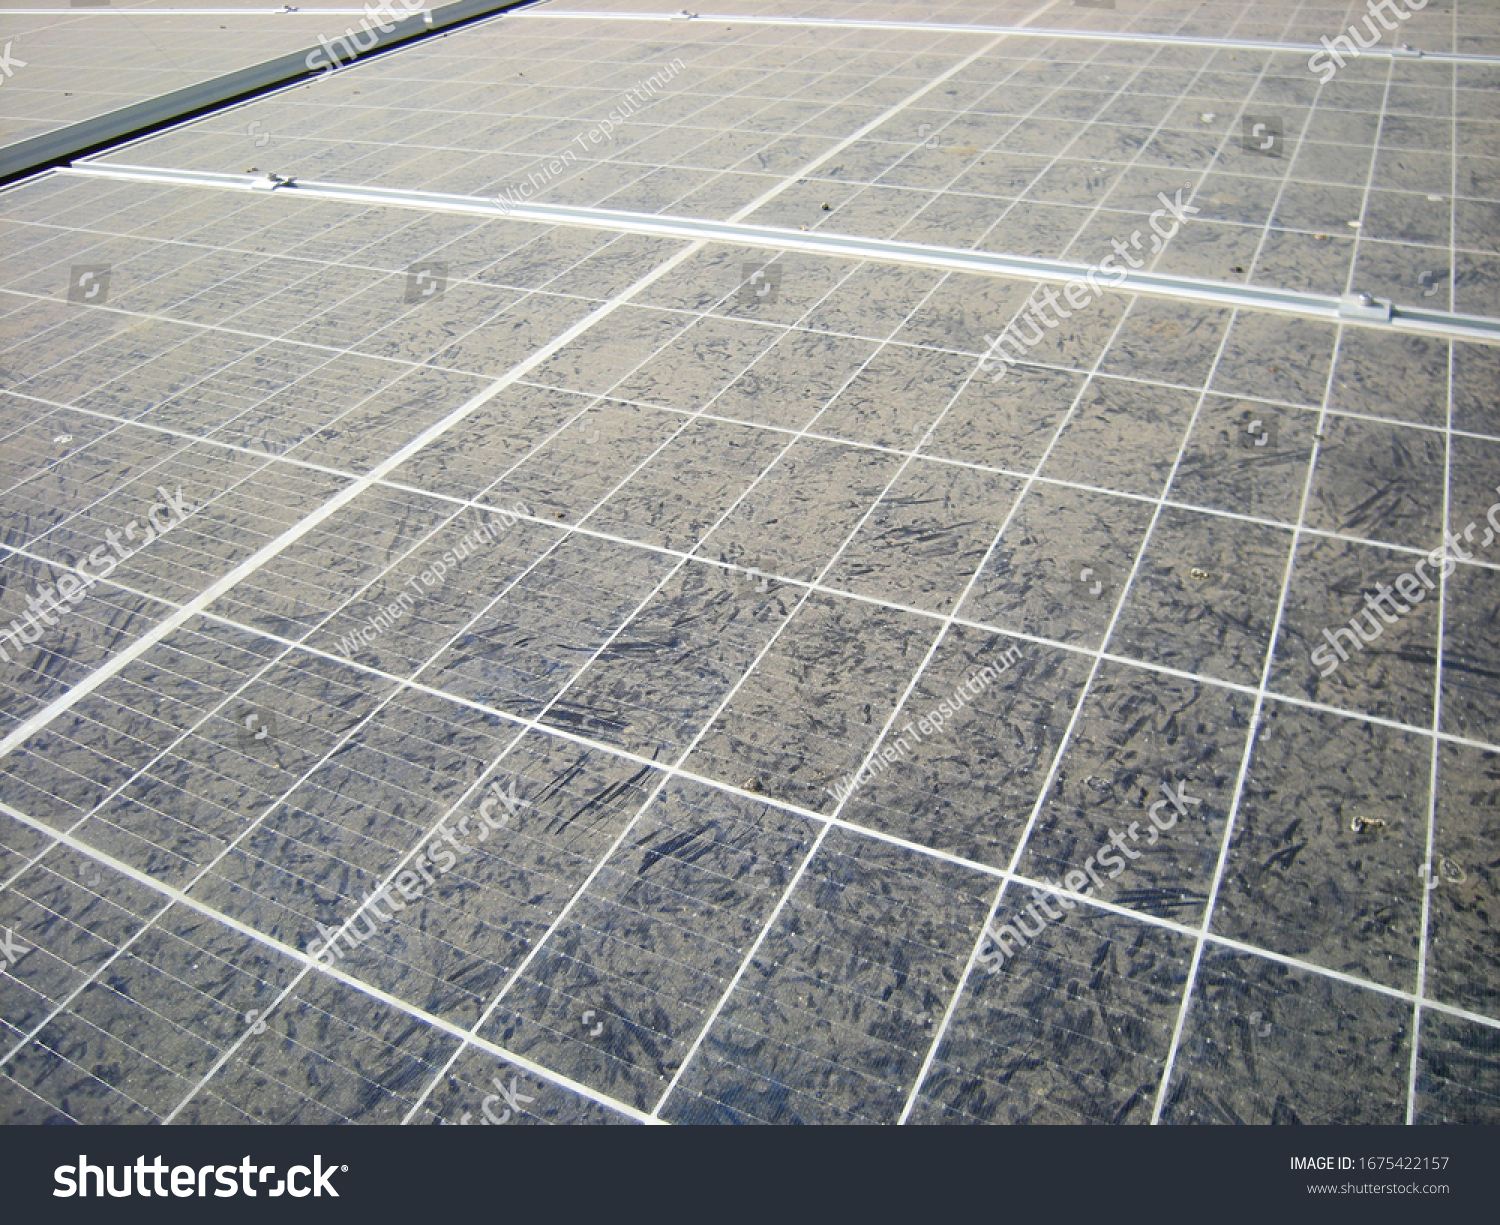
Label: Dusty